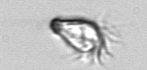
Label: Paratontonia_gracillima